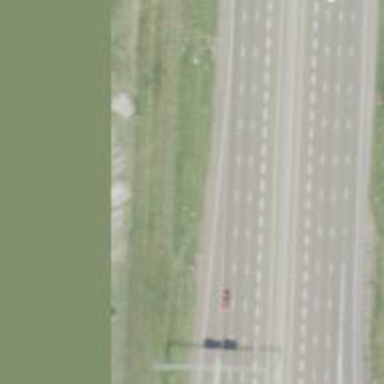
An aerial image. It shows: Asphalt motorway.